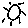
Label: sun